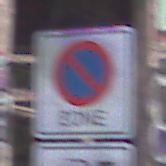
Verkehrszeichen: BeginnEingeschraenktesHalteverbotZone
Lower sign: MehrspurigeFahrzeuge4
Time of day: SunriseSunset
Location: Outdoor (Suburban)
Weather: PartlyCloudy
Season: NotSpecified
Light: Natural